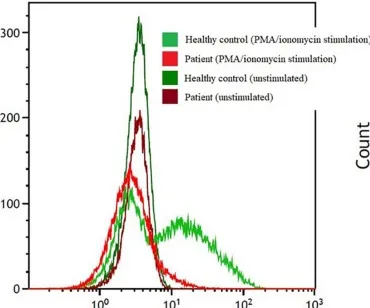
Reduction in cell surface levels of CD40L in CD4pos T cells from the index patient compared with a control individual. (A) CD40L expression after PMA/ionomycin stimulation (light red/light green) on CD4pos T-cells and on unstimulated (dark red/dark green) CD4pos T-cells from the index patient (red colors) compared with healthy control (green colors).
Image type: pathology (immunostaining)